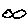
Label: fish